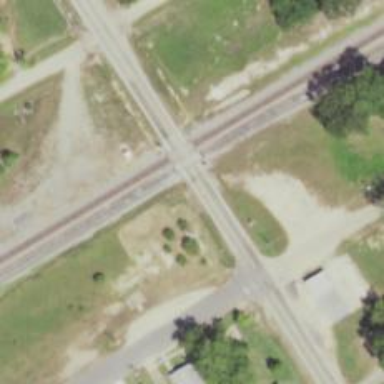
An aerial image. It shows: Railway level crossing.